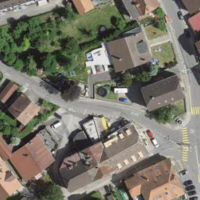
EUNIS habitat code: 54
Species observed at this site:
Fagus sylvatica